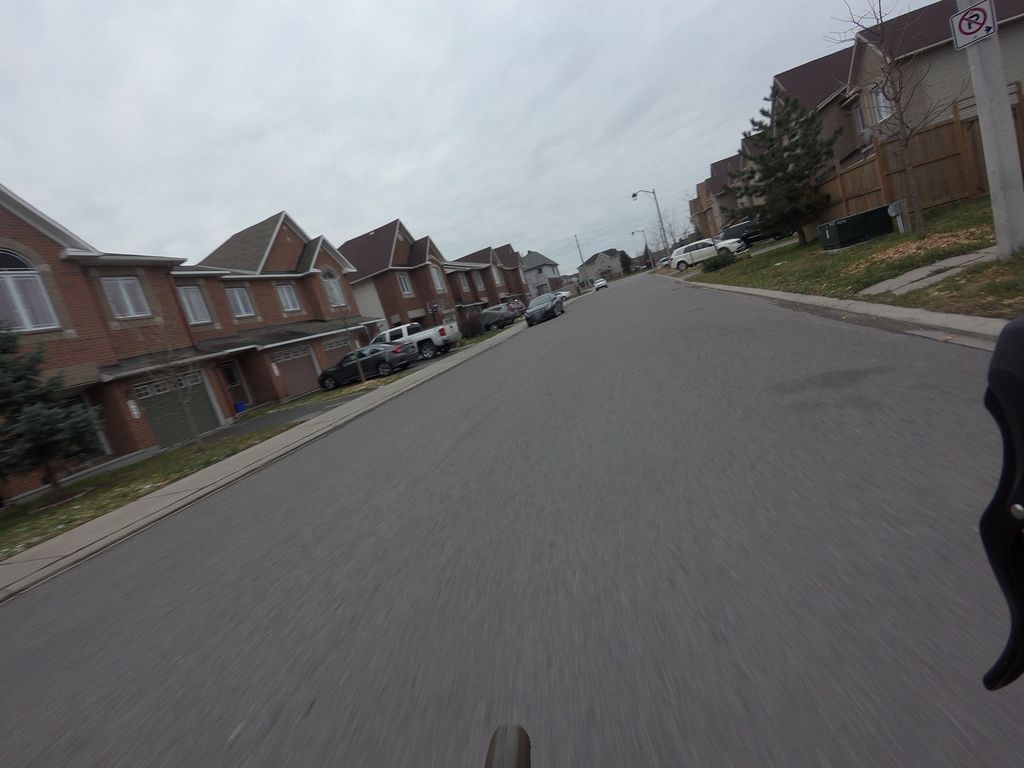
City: ottawa-gatineau